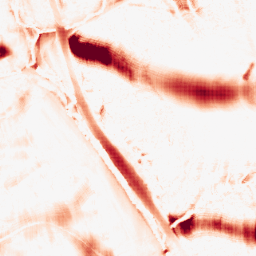
Category: morphological
Decomposition family: morphological_ellipse
Decomposition parameters: operation: opening
width: 50
height: 30
Upsampling method: sinc_blackman
Upsampling parameters: scale: 8
kernel_size: 16
Upsampling scale: 8